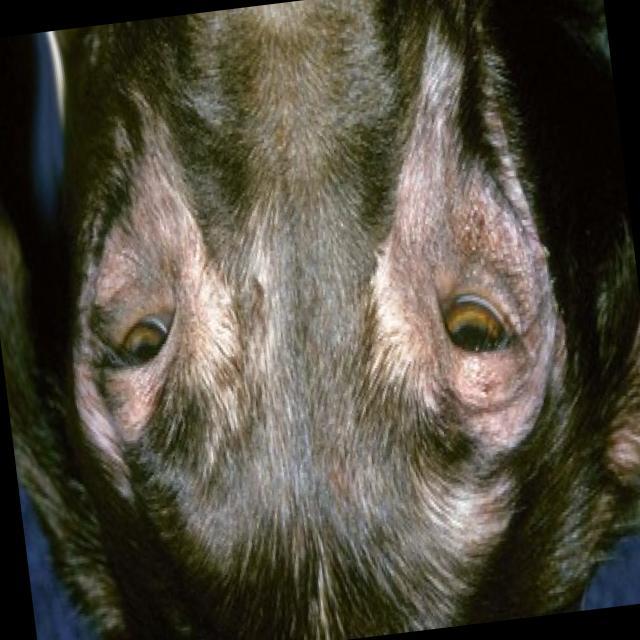
Canine hypersensitivity reaction — allergic skin response with urticaria, erythema, pruritus, and angioedema. May be food, environmental, or flea allergy related.